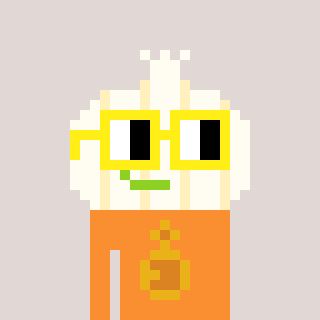
a pixel art character with square yellow glasses, a garlic-shaped head and a orange-colored body on a warm background